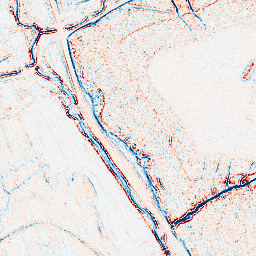
Category: edge_preserving
Decomposition family: bilateral
Decomposition parameters: d: 5
sigma_color: 150
sigma_space: 75
Upsampling method: cubic_mitchell
Upsampling parameters: scale: 2
Upsampling scale: 2